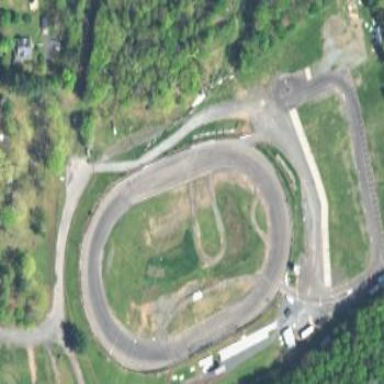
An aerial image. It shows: Motor sports-related object.